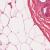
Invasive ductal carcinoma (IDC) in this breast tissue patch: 0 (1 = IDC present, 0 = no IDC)